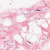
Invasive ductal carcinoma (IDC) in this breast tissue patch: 0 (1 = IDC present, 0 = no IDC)